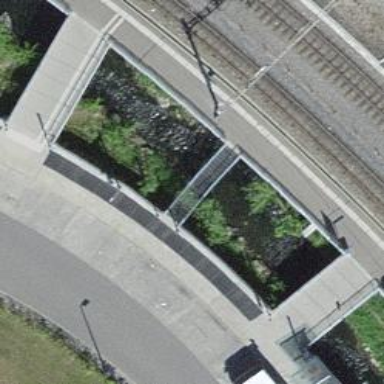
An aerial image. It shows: Footway bridge with surface made of metal grid.